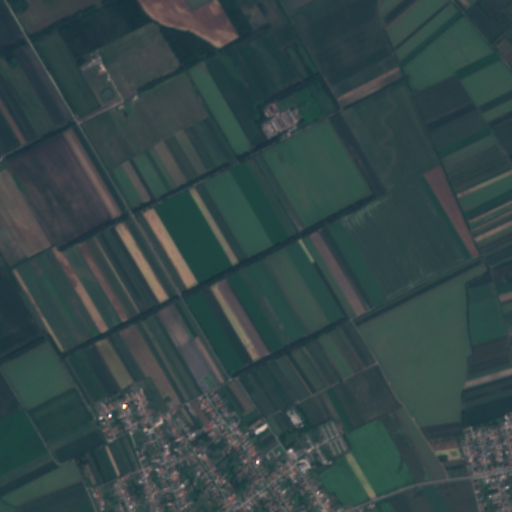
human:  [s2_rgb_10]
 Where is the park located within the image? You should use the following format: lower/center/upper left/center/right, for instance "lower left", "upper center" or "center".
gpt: The park is located in the lower center of the image.
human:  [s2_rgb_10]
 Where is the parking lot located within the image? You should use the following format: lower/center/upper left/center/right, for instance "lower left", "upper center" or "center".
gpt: The parking lot is located in the lower center of the image.
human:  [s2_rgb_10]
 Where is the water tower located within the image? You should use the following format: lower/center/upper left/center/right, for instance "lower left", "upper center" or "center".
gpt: The water tower is located in the lower center of the image.
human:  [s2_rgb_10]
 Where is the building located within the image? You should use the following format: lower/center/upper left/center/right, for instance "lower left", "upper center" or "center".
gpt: There is no building in the image.